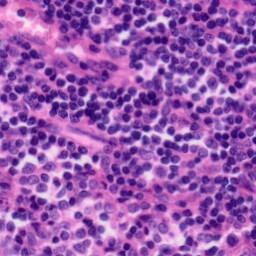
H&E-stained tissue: Tonsil